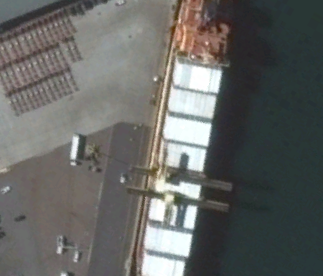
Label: Container_ship